Question: I developed multi language, navigation controller based application. The main menu of the application have also and settings screen at below. User can change to application language with language button pressed. I want to refresh main menu screen and also settings screen language When user changed language But i did not.

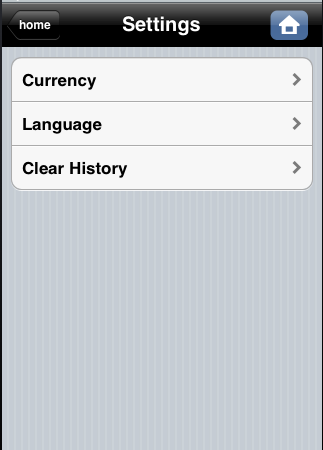
Answer: '''
NSString *path = [[NSBundle mainBundle] pathForResource:@"nl" ofType:@"lproj"];
NSBundle *bundle = [NSBundle bundleWithPath:path];
NSString *englishWord = @"translate";
NSString *translation = [bundle localizedStringForKey:englishWord value:englishWord table:nil];
NSLog(@"%@ = %@", englishWord, translation);
'''
---
'''
// nl.lproj/Localizable.strings:
"translate" = "vertaal"
'''